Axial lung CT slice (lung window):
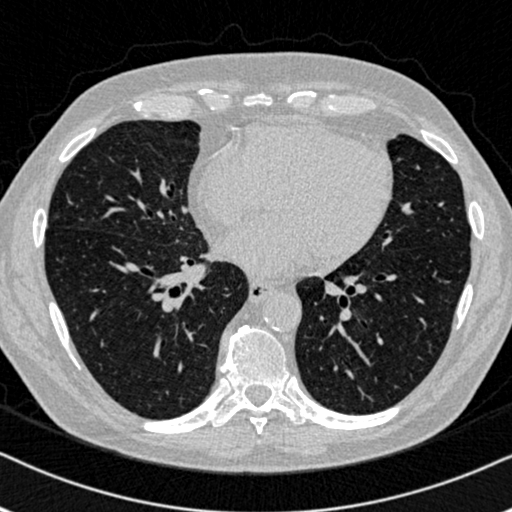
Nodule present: no